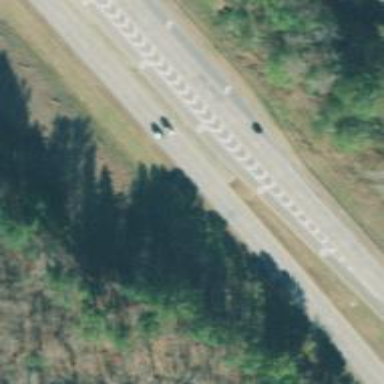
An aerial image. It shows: Trunk link highway.